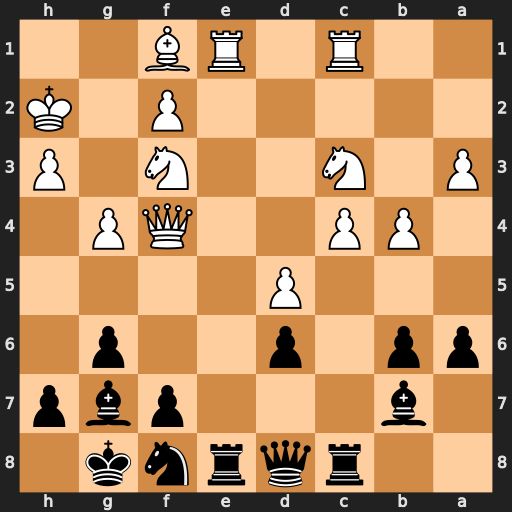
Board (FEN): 2rqrnk1/1b3pbp/pp1p2p1/3P4/1PP2QP1/P1N2N1P/5P1K/2R1RB2
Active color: b
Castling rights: -
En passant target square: -
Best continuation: Rxe1 Rxe1 Bxc3